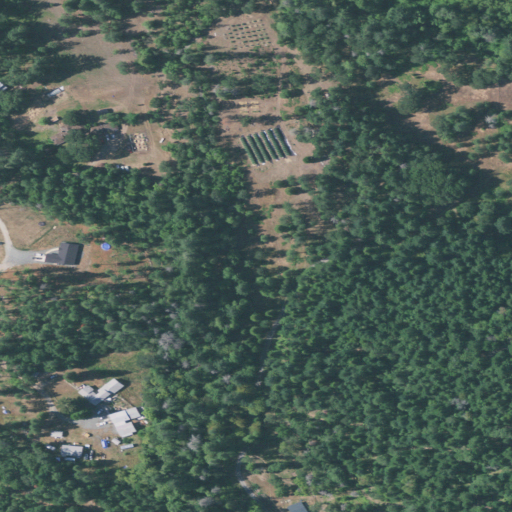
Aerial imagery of valley in Oregon named Burgess Gulch containing evergreen forest, pasture, mixed forest, open development, woody wetlands, medium intensity development, low intensity development, and grassland